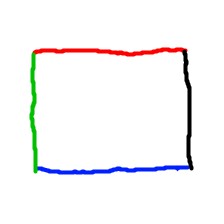
Shape: rectangle